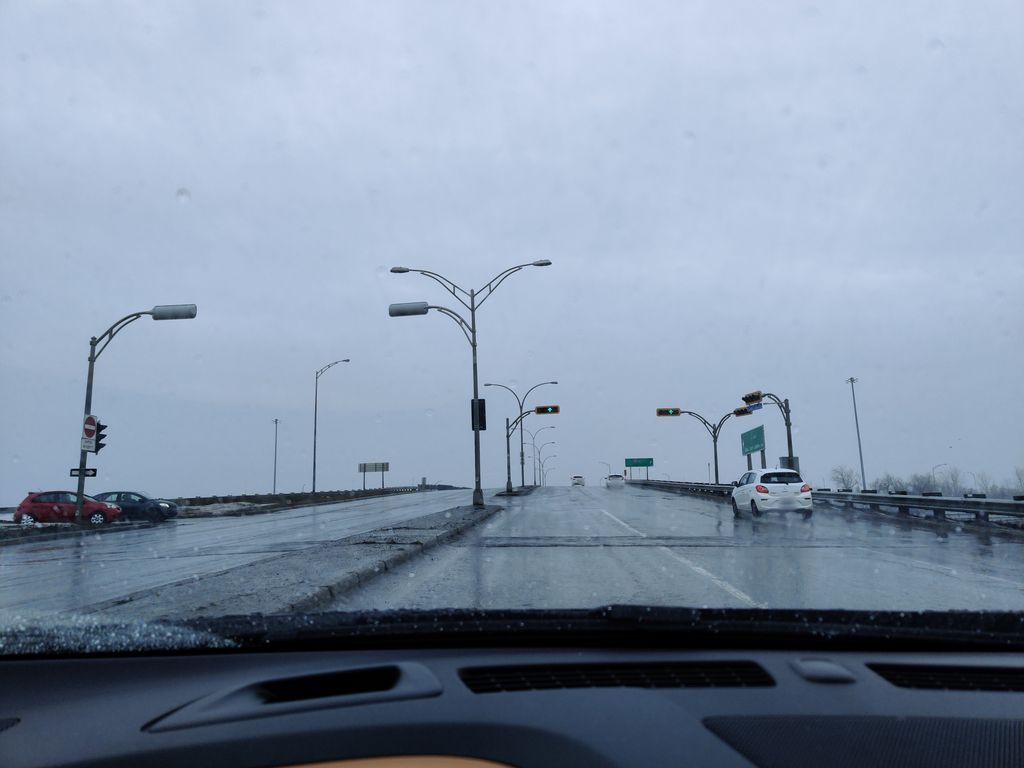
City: montreal